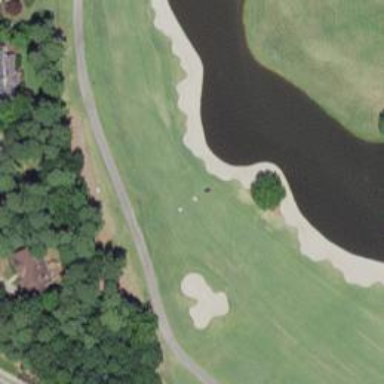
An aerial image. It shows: View of golf hole.